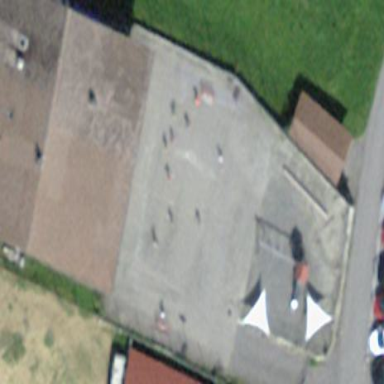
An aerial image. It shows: Playground area for leisure activities on the land.